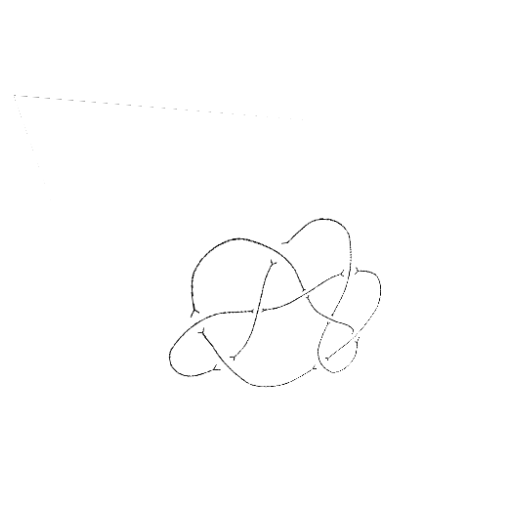
Crossing number: 9